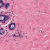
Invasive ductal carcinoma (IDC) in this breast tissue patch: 0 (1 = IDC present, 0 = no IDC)